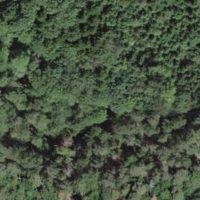
EUNIS habitat code: 44
Species observed at this site:
Cardamine heptaphylla